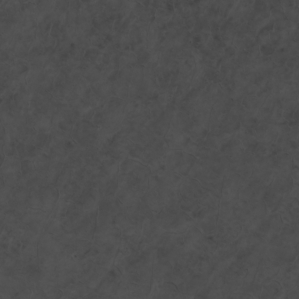
Label: non_frost